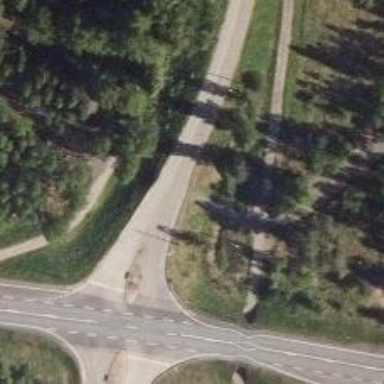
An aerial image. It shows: Asphalt cycleway designed for nordic skiing.